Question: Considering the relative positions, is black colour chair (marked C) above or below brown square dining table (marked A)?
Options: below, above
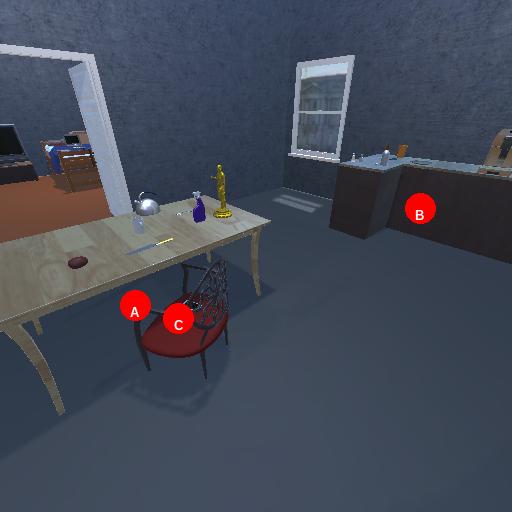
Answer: below